Interaction volume radius: 5 \u00c5
Interaction volume height: 10 \u00c5
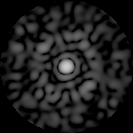
Disorder parameter: 0.8164